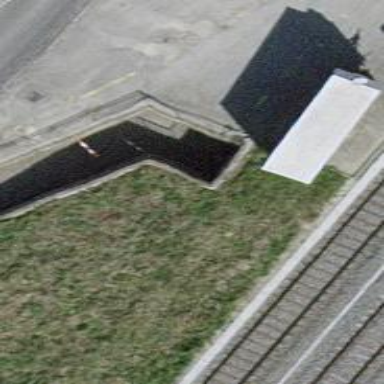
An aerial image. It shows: Retaining wall.